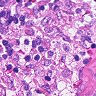
Metastatic tissue present: no